Question: I am trying to install the image_gallery module for Silverstripe 3.0.3. I have already installed the dataobjectmanager and ran dev/build. All seems to be ok until i try to create a gallery page. I can see the option for image gallery page, but when i select it, I get a small popup saying internal server error.
After checking the console, i get the following information:

I am working locally but cannot seem to get it to work correctly.
Any idea how I can fix this?
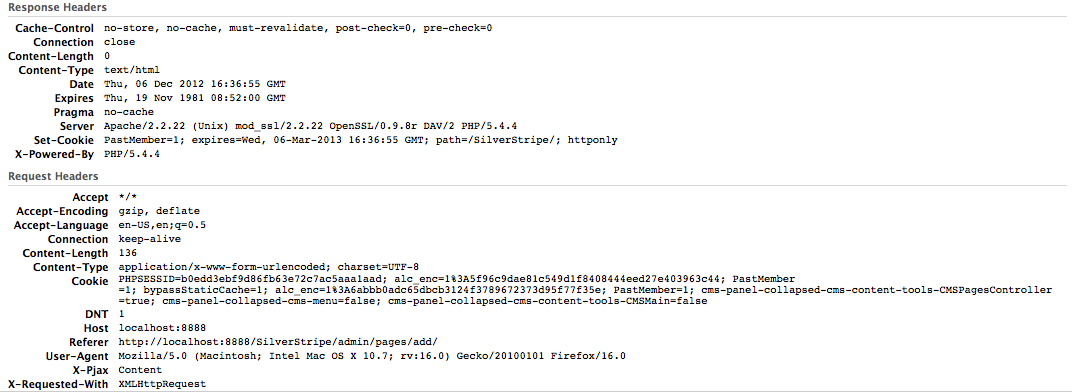
Answer: Real Thing to understand here is, In 'SilverStripe 3', 'ComplexTableField' has been replaced with 'GridField' and 'DataObjectManager' was based on 'ComplexTableField'(http://goo.gl/fsFoz). So that's why it is not working anymore.
In summary, For simple Image gallery example, you have to
1. Create a page type
2. DataObject to holds image
3. create page in admin panel of type which you have created in point 1
<URL> is the nice tutorial link for Image Gallery to get you started.
and
<URL>
Hope It will help.